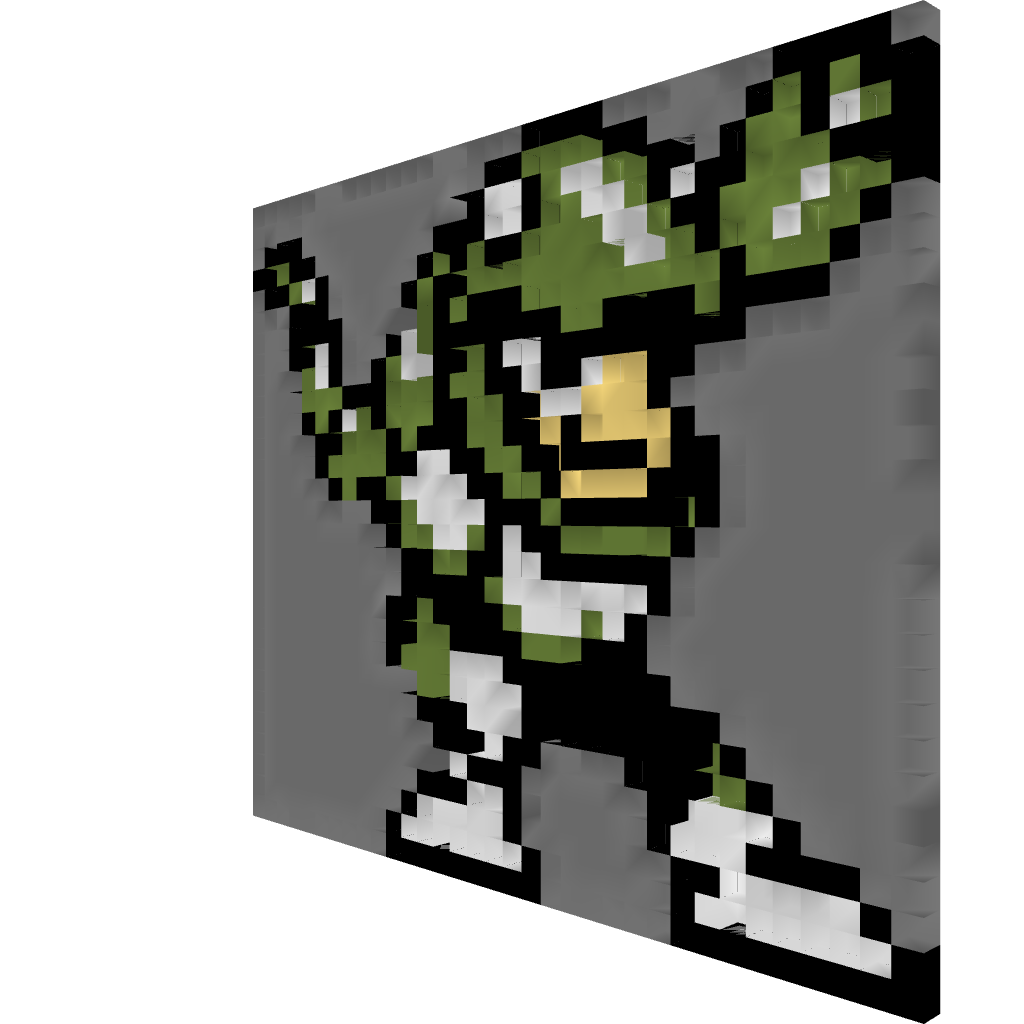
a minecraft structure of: Snake Man good quality